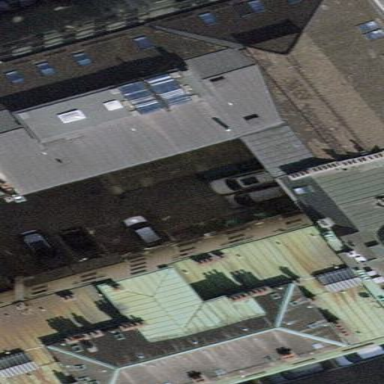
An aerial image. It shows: Building with apartments featuring unique double saltbox roof shape.